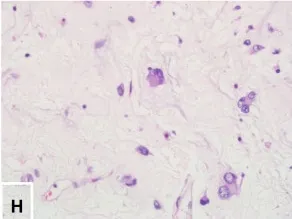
Microscopic features. H, Haphazard arrangements of multinucleated floret-like cells in a loose myxoid stroma (x400 original magnification).
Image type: pathology (acid_fast)